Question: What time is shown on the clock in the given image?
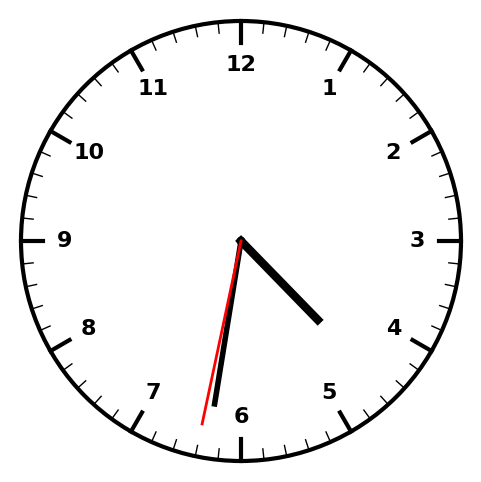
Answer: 04:31:32